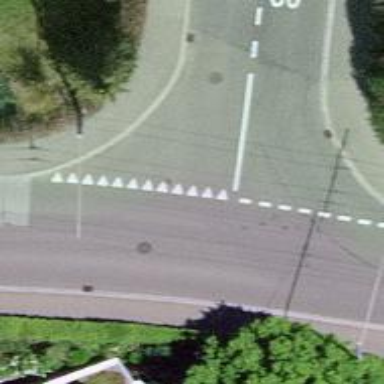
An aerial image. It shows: Road with "give way" sign.